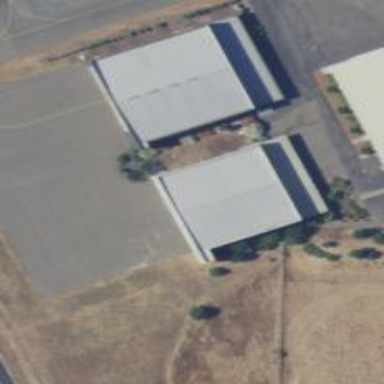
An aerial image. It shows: Hangar building located at airport.